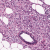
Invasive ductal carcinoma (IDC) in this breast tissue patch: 0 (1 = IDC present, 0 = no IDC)